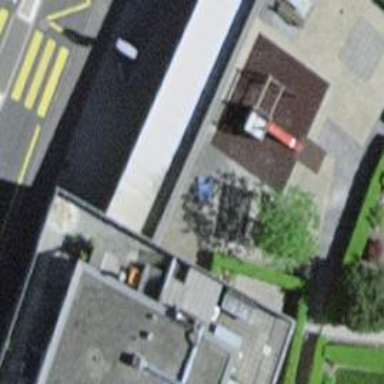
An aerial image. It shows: Recycling container for recycling.